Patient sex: M
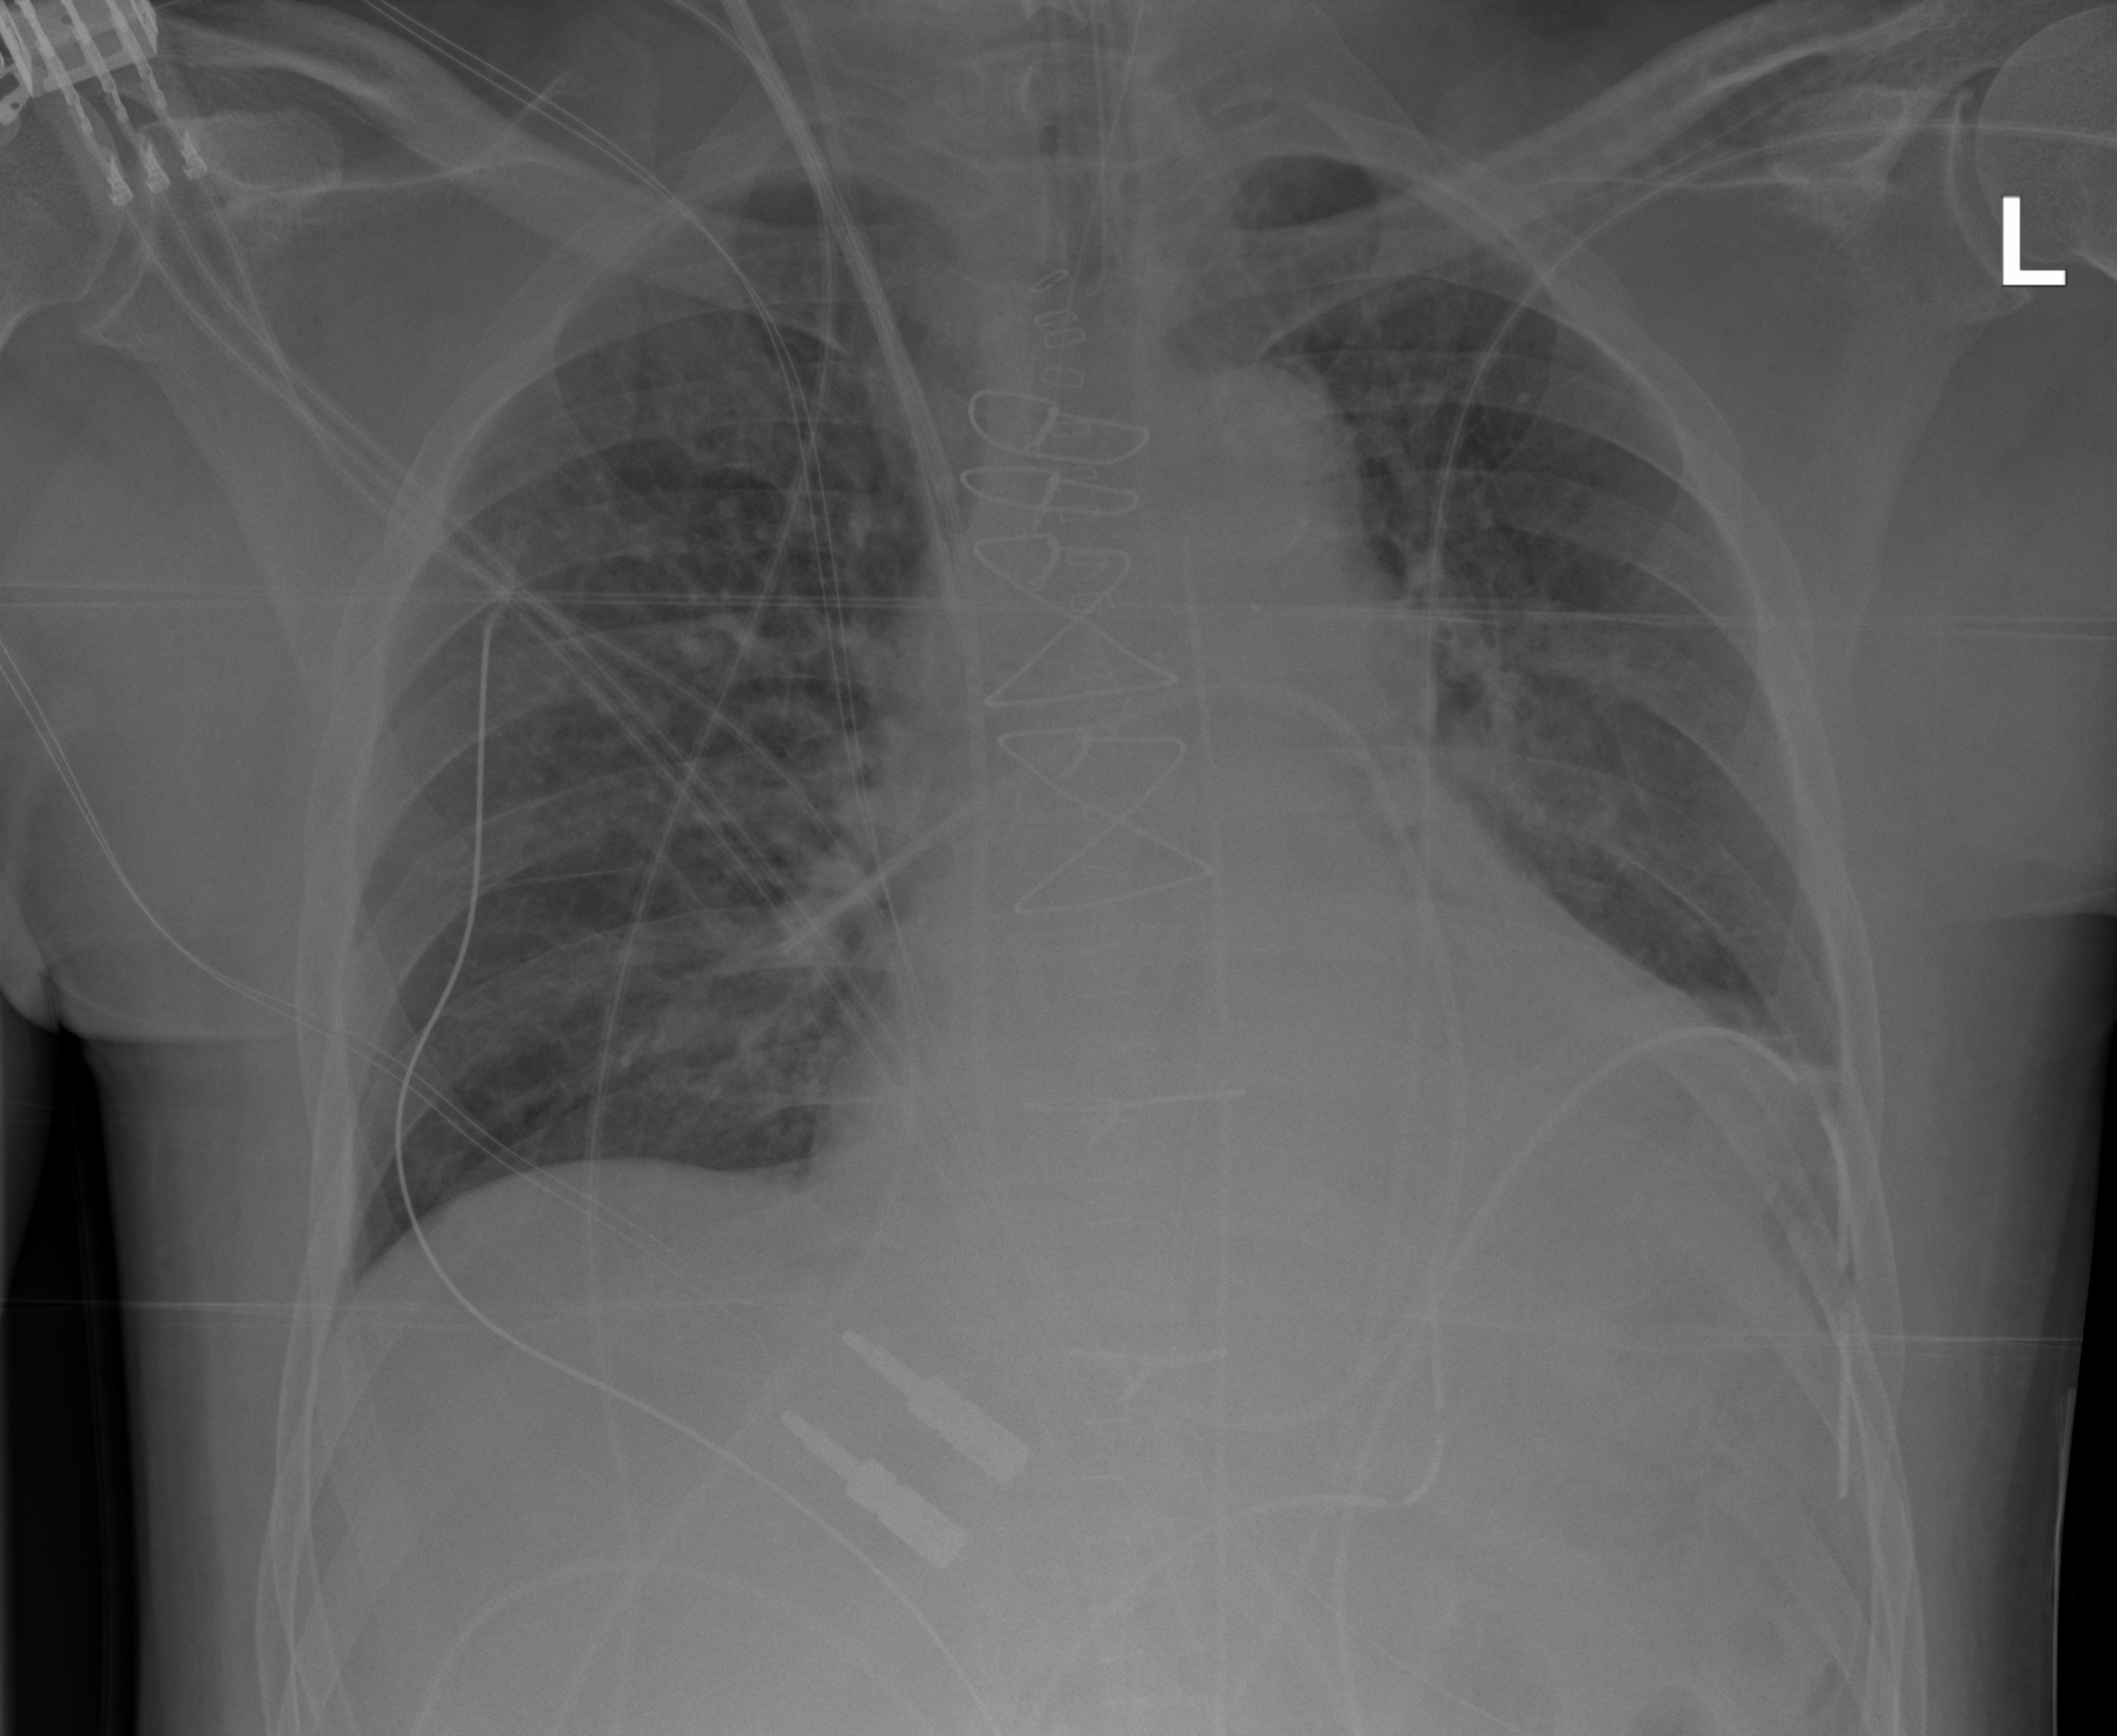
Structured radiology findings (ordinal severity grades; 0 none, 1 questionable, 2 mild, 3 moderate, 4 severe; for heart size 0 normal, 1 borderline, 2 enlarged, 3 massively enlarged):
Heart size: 2
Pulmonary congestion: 0
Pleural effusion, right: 0
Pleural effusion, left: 2
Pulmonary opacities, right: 0
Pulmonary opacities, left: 0
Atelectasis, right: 0
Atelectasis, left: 0